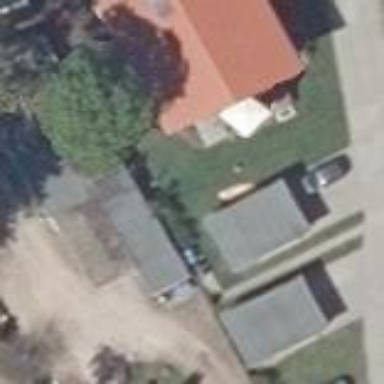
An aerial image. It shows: Shed building.